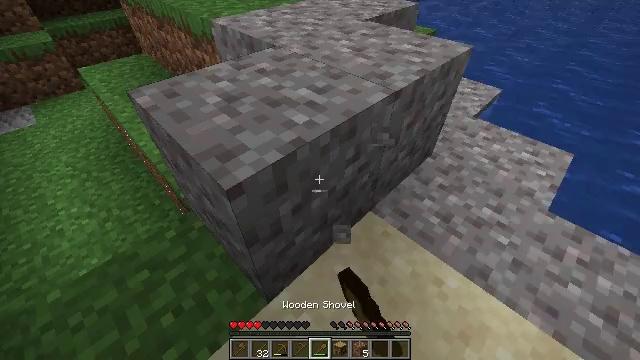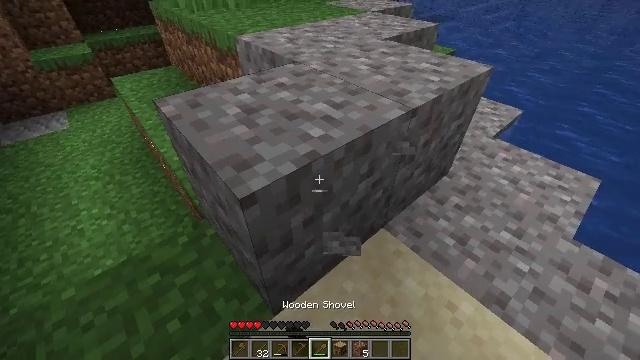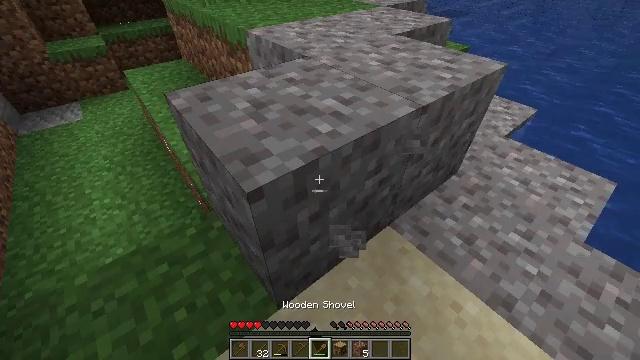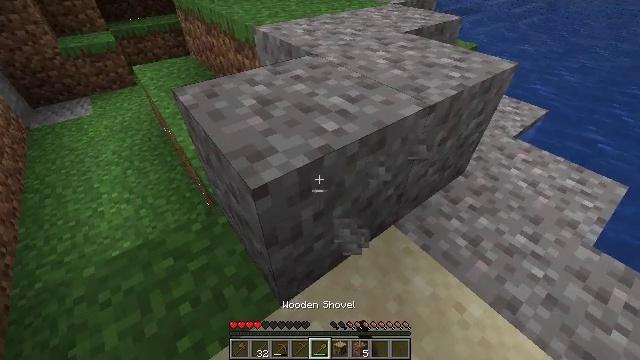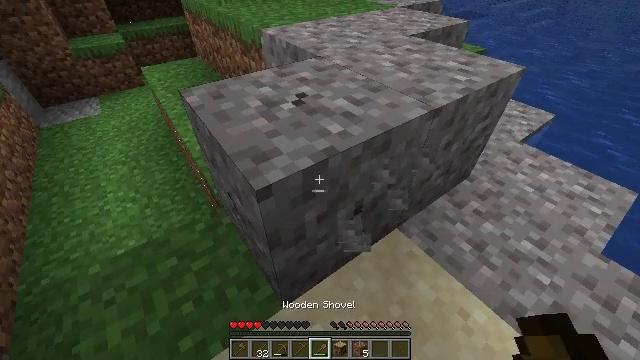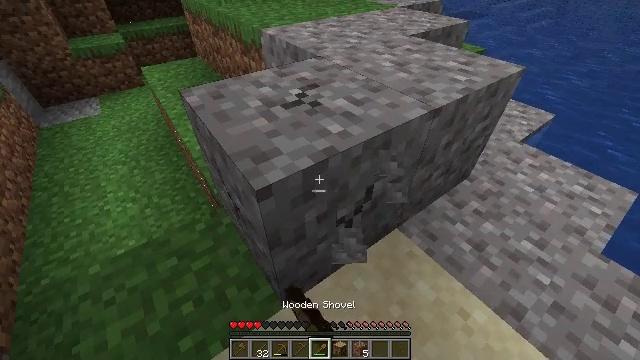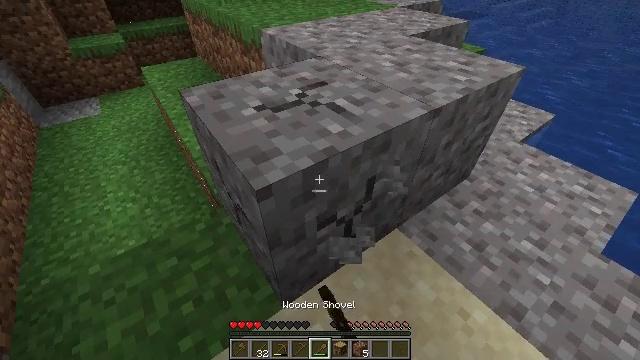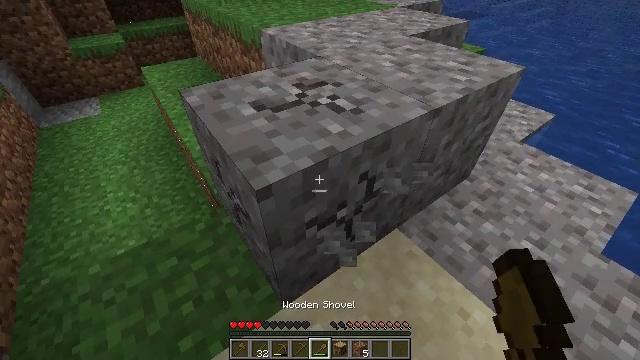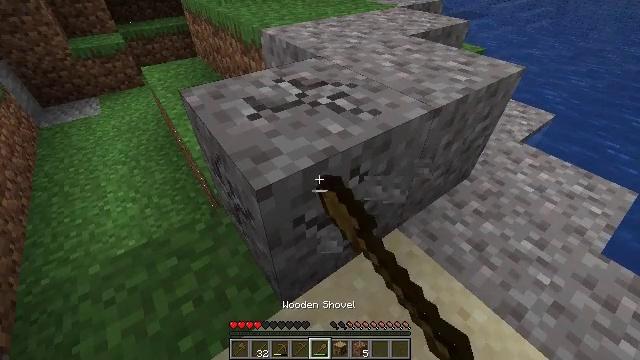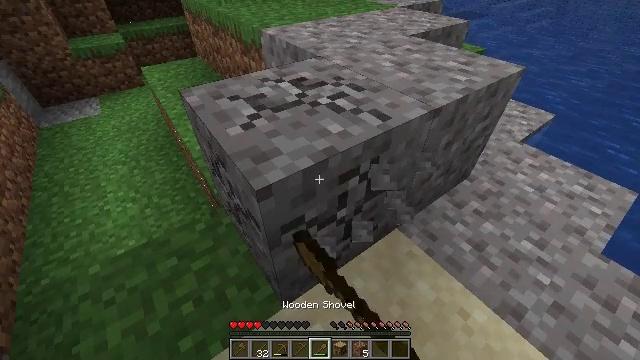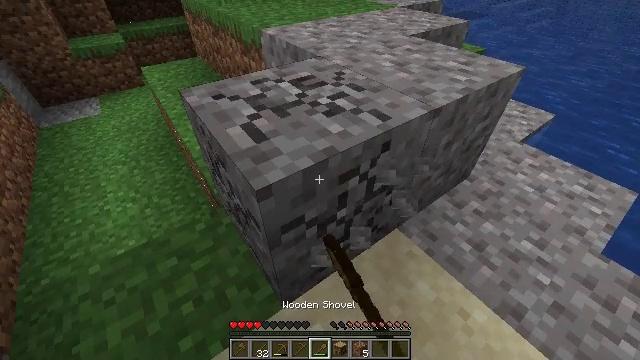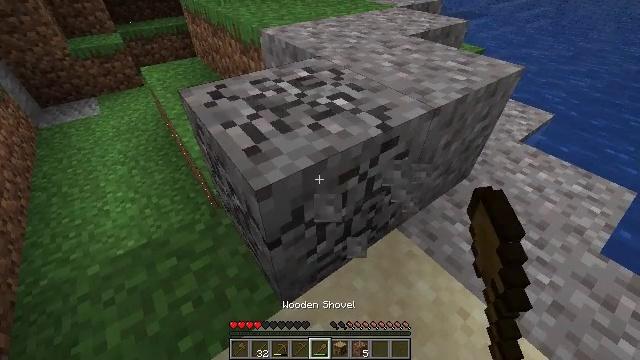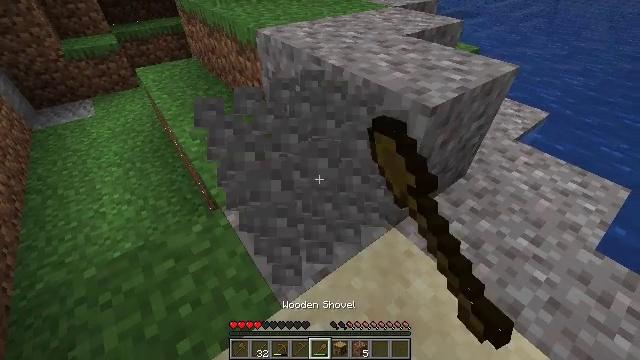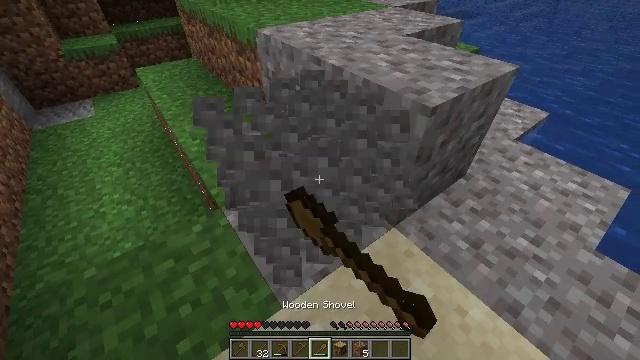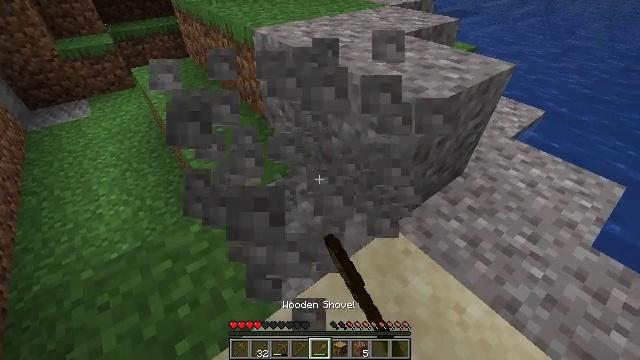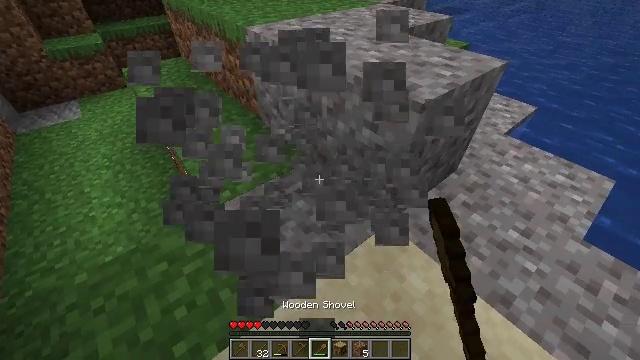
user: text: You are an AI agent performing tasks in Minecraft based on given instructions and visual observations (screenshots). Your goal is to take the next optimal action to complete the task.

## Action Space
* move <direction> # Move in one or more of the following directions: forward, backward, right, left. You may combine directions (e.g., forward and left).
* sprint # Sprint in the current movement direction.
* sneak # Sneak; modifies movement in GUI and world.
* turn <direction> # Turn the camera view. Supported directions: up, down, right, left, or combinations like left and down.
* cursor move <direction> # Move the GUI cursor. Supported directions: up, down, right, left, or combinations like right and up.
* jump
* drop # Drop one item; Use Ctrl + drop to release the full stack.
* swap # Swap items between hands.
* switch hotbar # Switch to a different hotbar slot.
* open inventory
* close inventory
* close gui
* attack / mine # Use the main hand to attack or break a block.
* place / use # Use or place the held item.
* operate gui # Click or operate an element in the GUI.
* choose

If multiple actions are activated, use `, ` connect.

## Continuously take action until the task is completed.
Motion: motion action
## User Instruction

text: Gather gravel by digging.
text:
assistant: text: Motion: attack / mine
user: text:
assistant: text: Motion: turn left, attack / mine
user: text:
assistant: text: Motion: turn left, attack / mine
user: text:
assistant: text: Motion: turn left, attack / mine
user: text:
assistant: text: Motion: attack / mine
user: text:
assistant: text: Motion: attack / mine
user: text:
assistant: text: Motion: attack / mine
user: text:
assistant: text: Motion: attack / mine
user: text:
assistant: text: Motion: attack / mine
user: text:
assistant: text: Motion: attack / mine
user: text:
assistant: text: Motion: attack / mine
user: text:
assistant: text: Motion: attack / mine
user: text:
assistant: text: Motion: attack / mine
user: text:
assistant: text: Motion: attack / mine
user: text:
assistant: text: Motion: turn right, attack / mine
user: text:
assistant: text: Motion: attack / mine
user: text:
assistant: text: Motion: turn right, attack / mine
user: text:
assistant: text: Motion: move forward, turn right and up, attack / mine
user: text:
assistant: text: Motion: move forward, turn right, attack / mine
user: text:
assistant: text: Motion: move forward, attack / mine
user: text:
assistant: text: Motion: attack / mine
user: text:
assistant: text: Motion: attack / mine
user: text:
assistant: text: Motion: attack / mine
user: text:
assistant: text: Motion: attack / mine
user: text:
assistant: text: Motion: turn left, attack / mine
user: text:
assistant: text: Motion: attack / mine
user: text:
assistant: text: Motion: attack / mine
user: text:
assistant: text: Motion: attack / mine
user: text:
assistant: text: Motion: attack / mine
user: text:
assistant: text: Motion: attack / mine